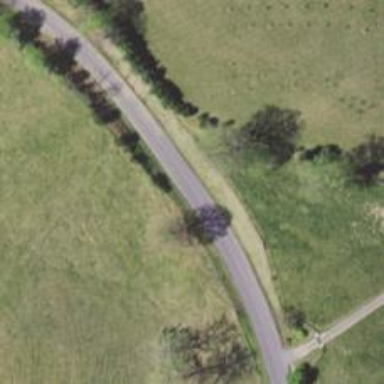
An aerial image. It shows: Tertiary road.